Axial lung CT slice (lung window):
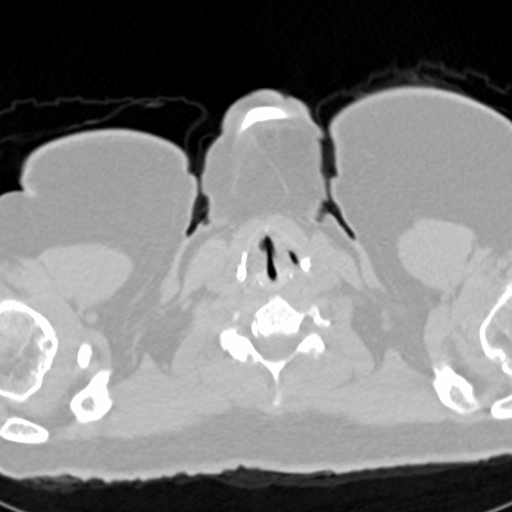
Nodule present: no